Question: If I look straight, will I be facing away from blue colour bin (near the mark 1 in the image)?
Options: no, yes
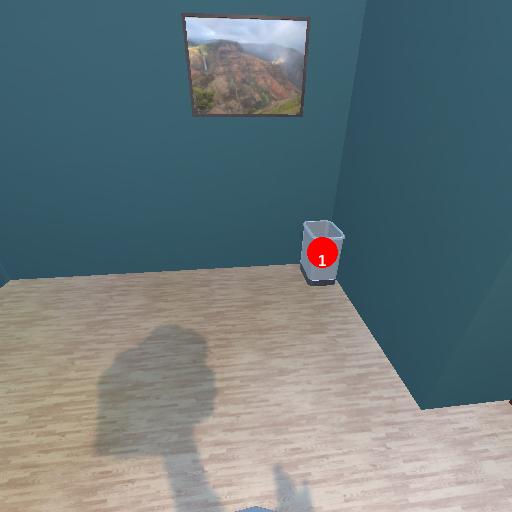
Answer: no